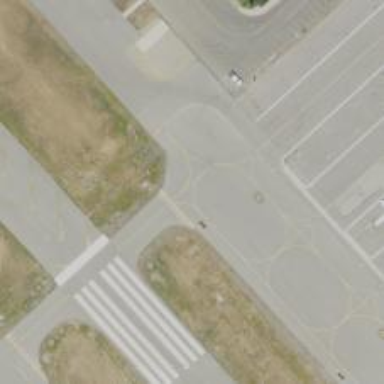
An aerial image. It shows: Image of taxiway at airport.